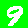
Digit: 9